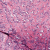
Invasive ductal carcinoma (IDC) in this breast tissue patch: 1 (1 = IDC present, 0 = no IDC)